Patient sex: M
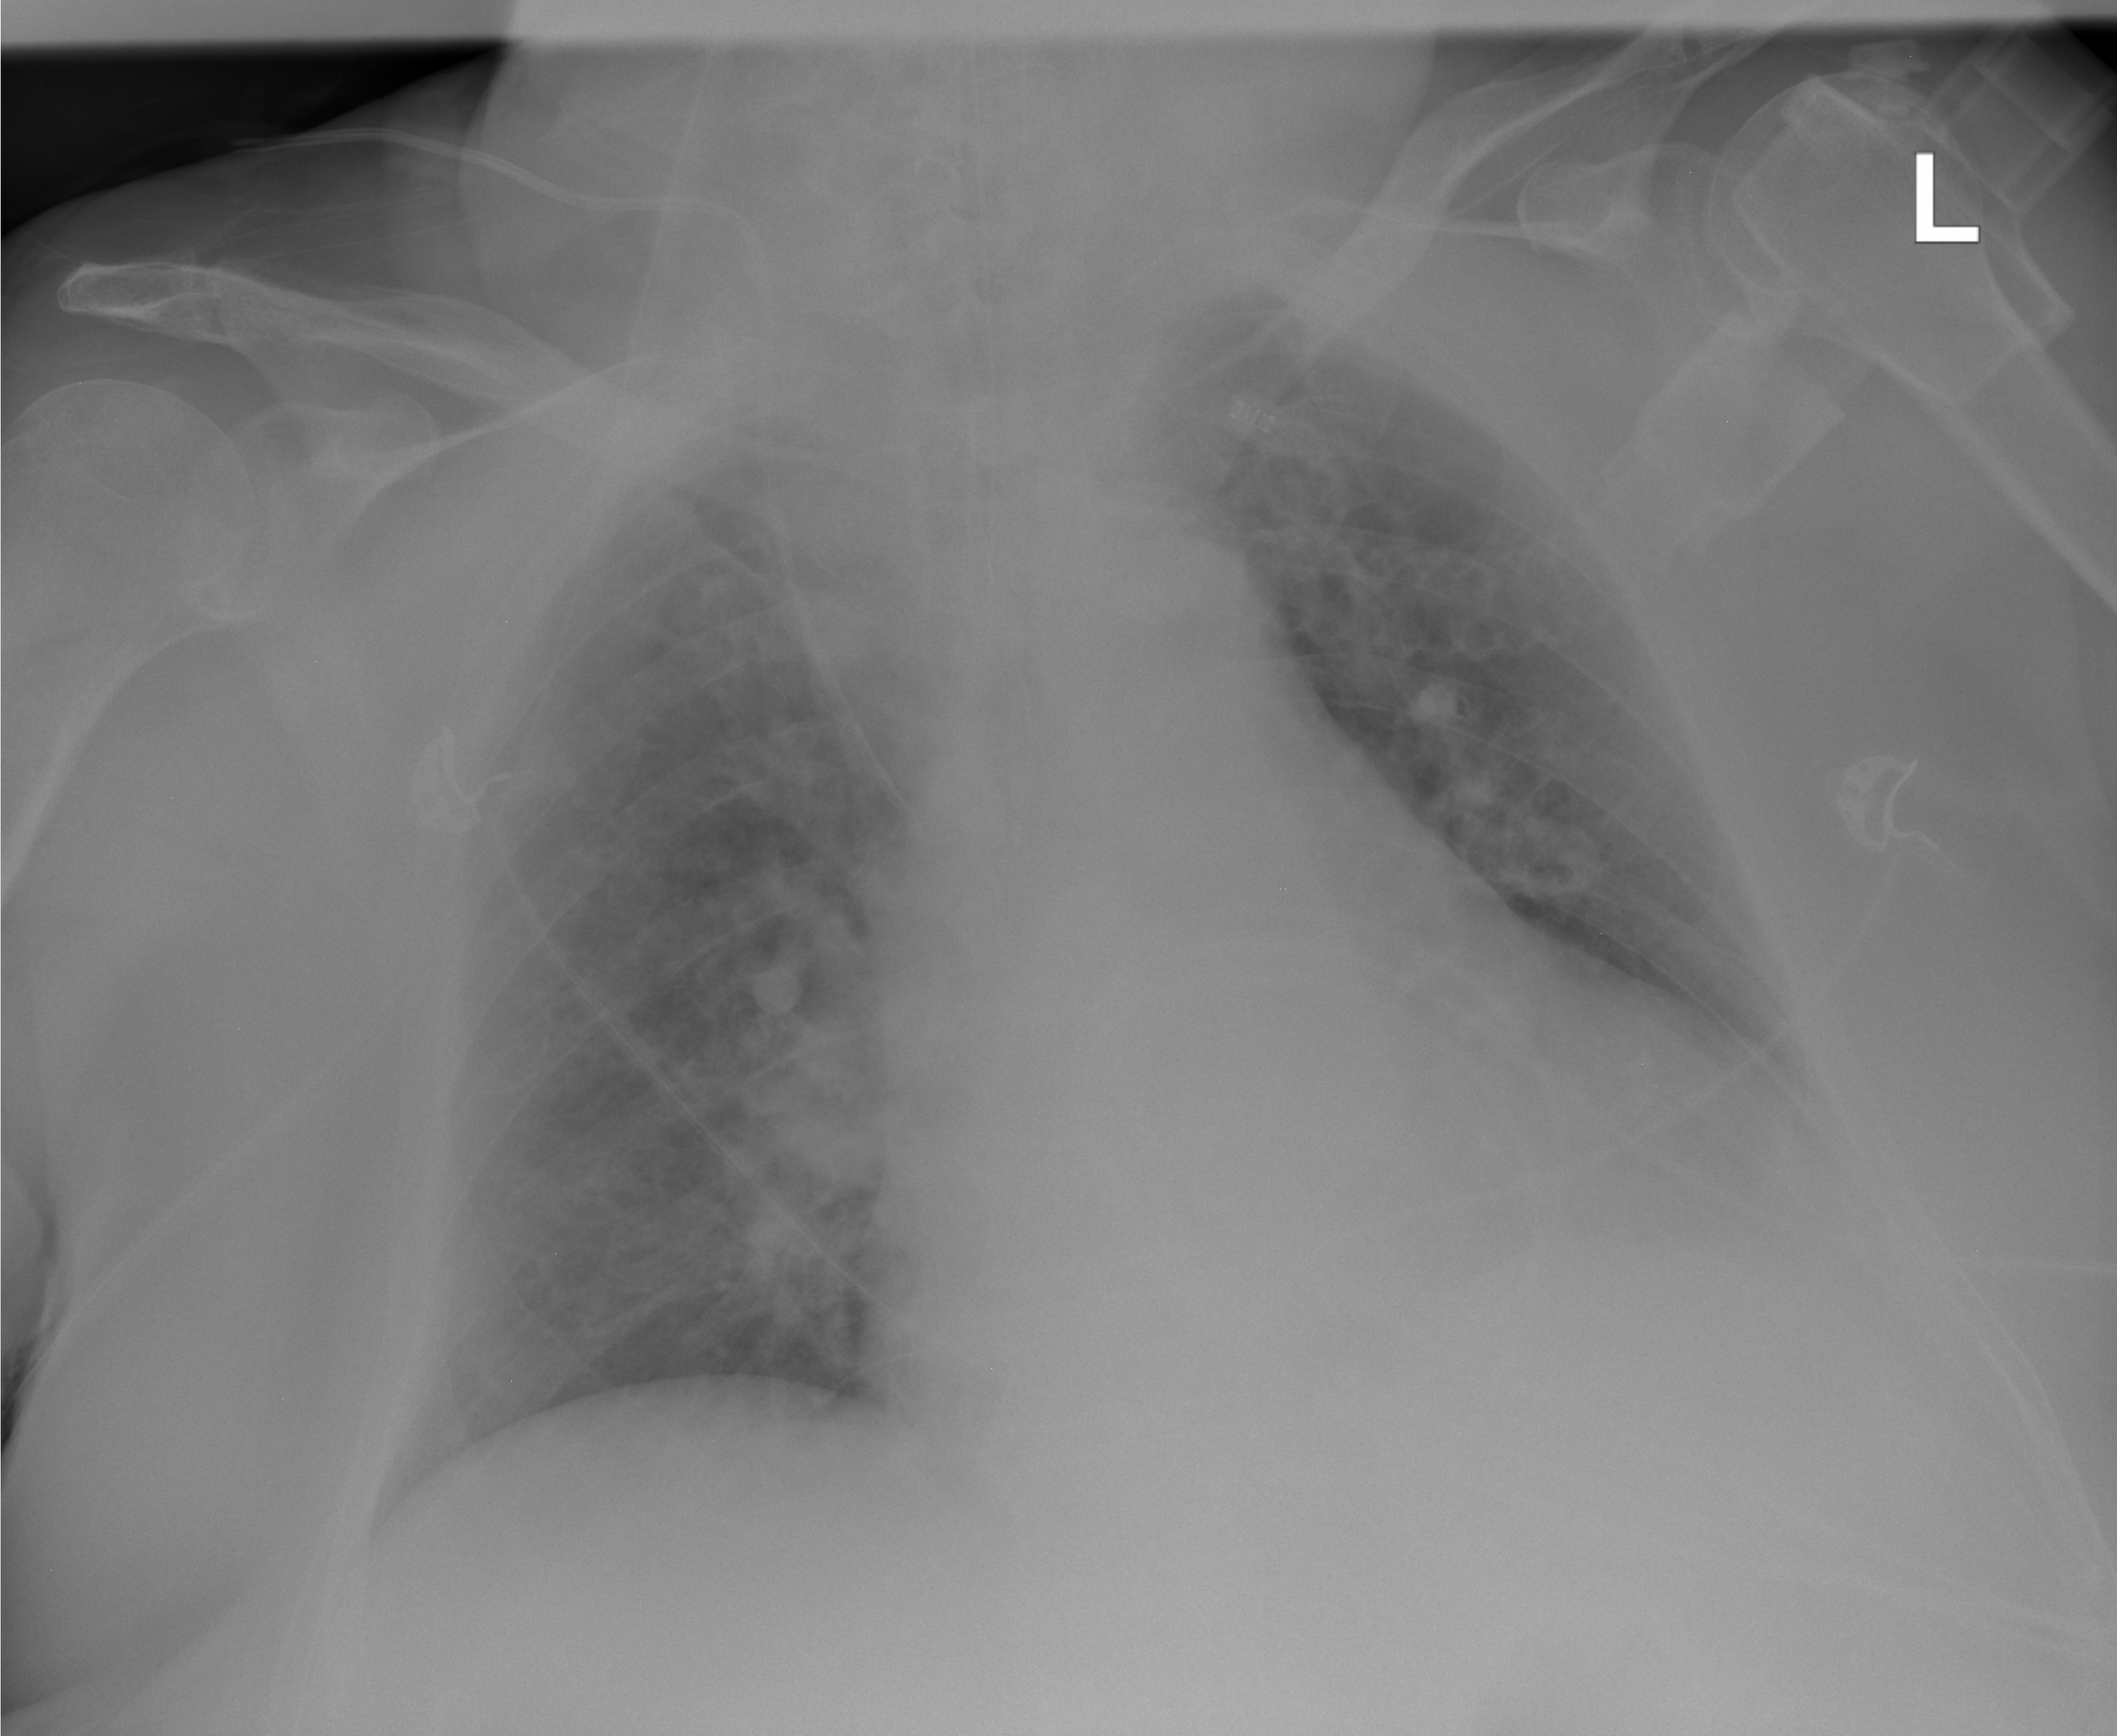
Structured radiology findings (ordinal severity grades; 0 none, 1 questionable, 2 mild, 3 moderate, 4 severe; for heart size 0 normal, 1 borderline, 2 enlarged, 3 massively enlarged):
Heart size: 2
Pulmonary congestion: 2
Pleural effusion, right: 0
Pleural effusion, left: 1
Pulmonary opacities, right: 0
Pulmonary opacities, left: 0
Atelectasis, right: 0
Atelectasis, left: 1